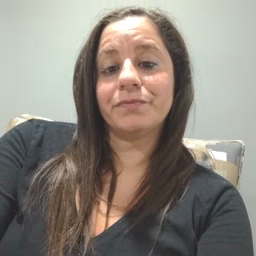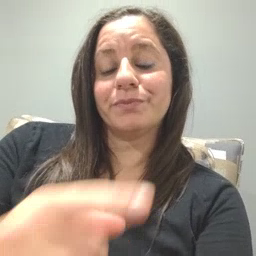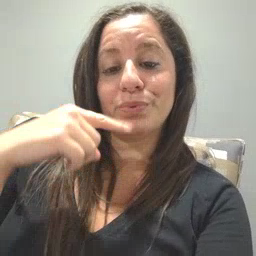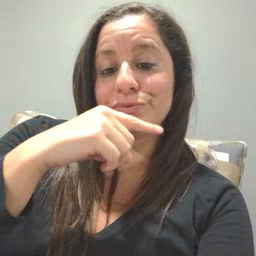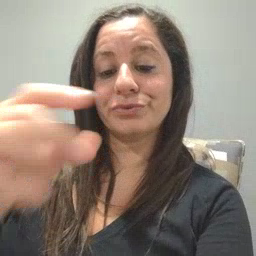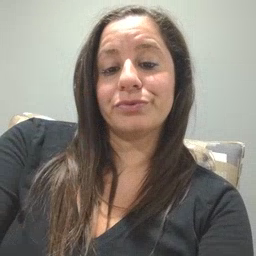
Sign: toothbrush